Field crop: maize
Growth stage: 2
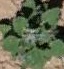
Species: chenopodium